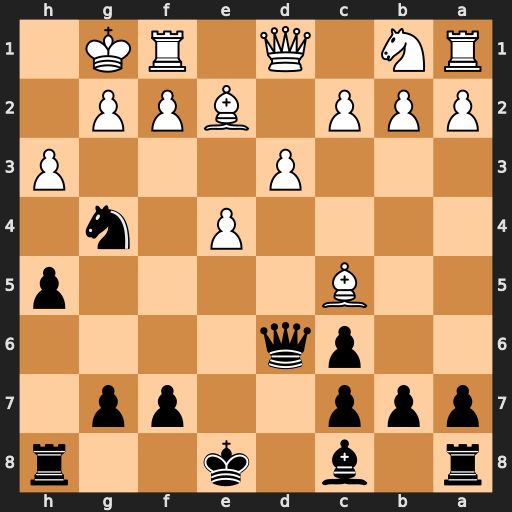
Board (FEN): r1b1k2r/ppp2pp1/2pq4/2B4p/4P1n1/3P3P/PPP1BPP1/RN1Q1RK1
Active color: b
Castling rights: kq
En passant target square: -
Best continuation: Qh2#